Question: i'm new to Flash Builder.
while attempting to set my own format for my ActionScript 3.0 code, i found 'Preferences > Java > Code Style > Formatter'. i then set the braces and indent format so my code will automate like this when it's written:

i realize that ActionScript 3.0 and Java are completely different languages, but their syntax is nearly identical so i assumed that the Eclipse based Flash Builder would treat my AS3 as Java. it's exactly what i'm looking for since it allows me to change the default code format:
'''
private function defaultFormat():void
{
//code
}
'''
into my own preferred format:
'''
private function myFormat():void
{
//code
}
'''
unfortunately, it doesn't seem to work. while writing my ActionScript 3.0 code it continues to auto format with the default setting.
how can i set my own format on my ActionScript 3.0 code?
---
i just tried using the <URL> it doesn't offer the ability to choose customized indenting of braces - plus it really seemed to slow down writing code in FB.
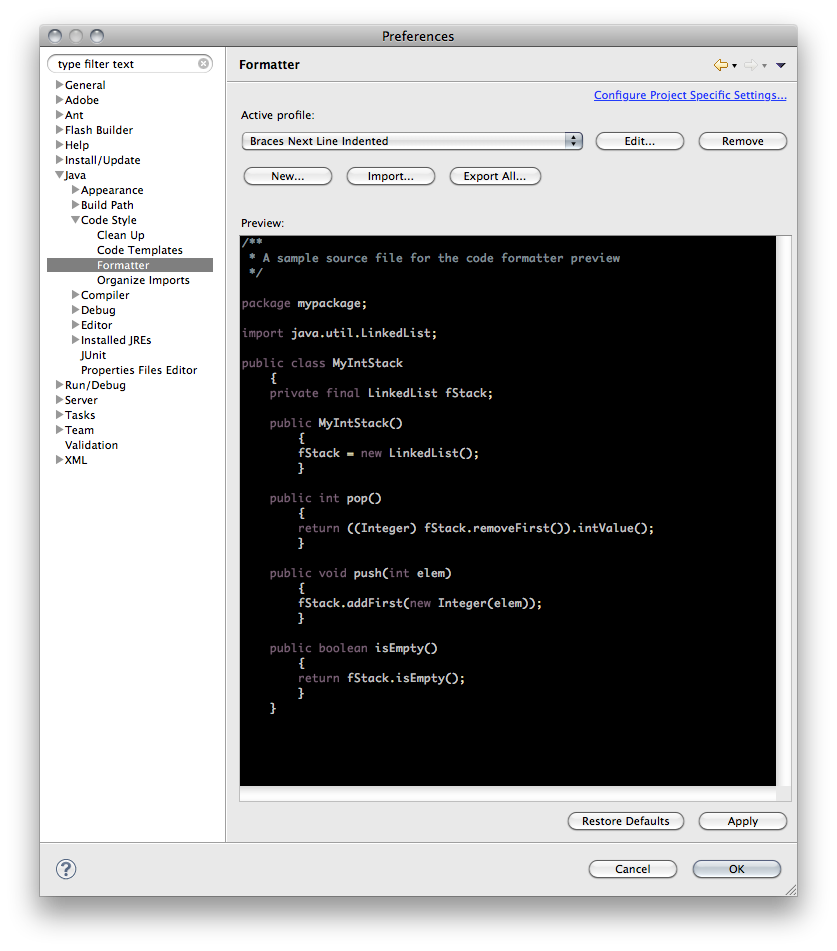
Answer: '''
Preferences > Flash Builder > Indentation > ActionScript
'''
or'''
Preferences > Flash Builder > Editors > ActionScript Code
'''
Unfortunately there's no Code Style for Flash Builder 4.5. You can use the above perferences to tweak some minor options but not the same amount of control as with Java.